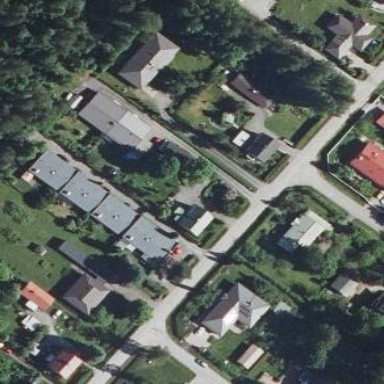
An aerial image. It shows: Simple house.